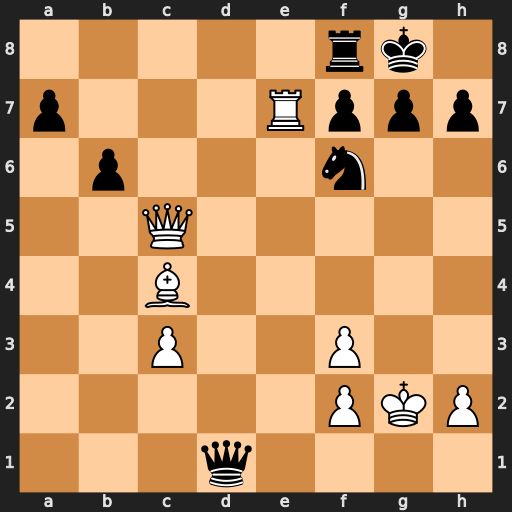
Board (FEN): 5rk1/p3Rppp/1p3n2/2Q5/2B5/2P2P2/5PKP/3q4
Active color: w
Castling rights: -
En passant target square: -
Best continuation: Rxf7 Qxf3+ Kxf3